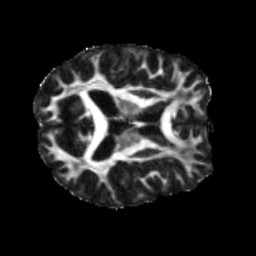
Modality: FA
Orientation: axial
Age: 66
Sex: male
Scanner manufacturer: siemens
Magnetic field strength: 3 T
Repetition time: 3.23 s
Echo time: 0.0892 s